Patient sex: M
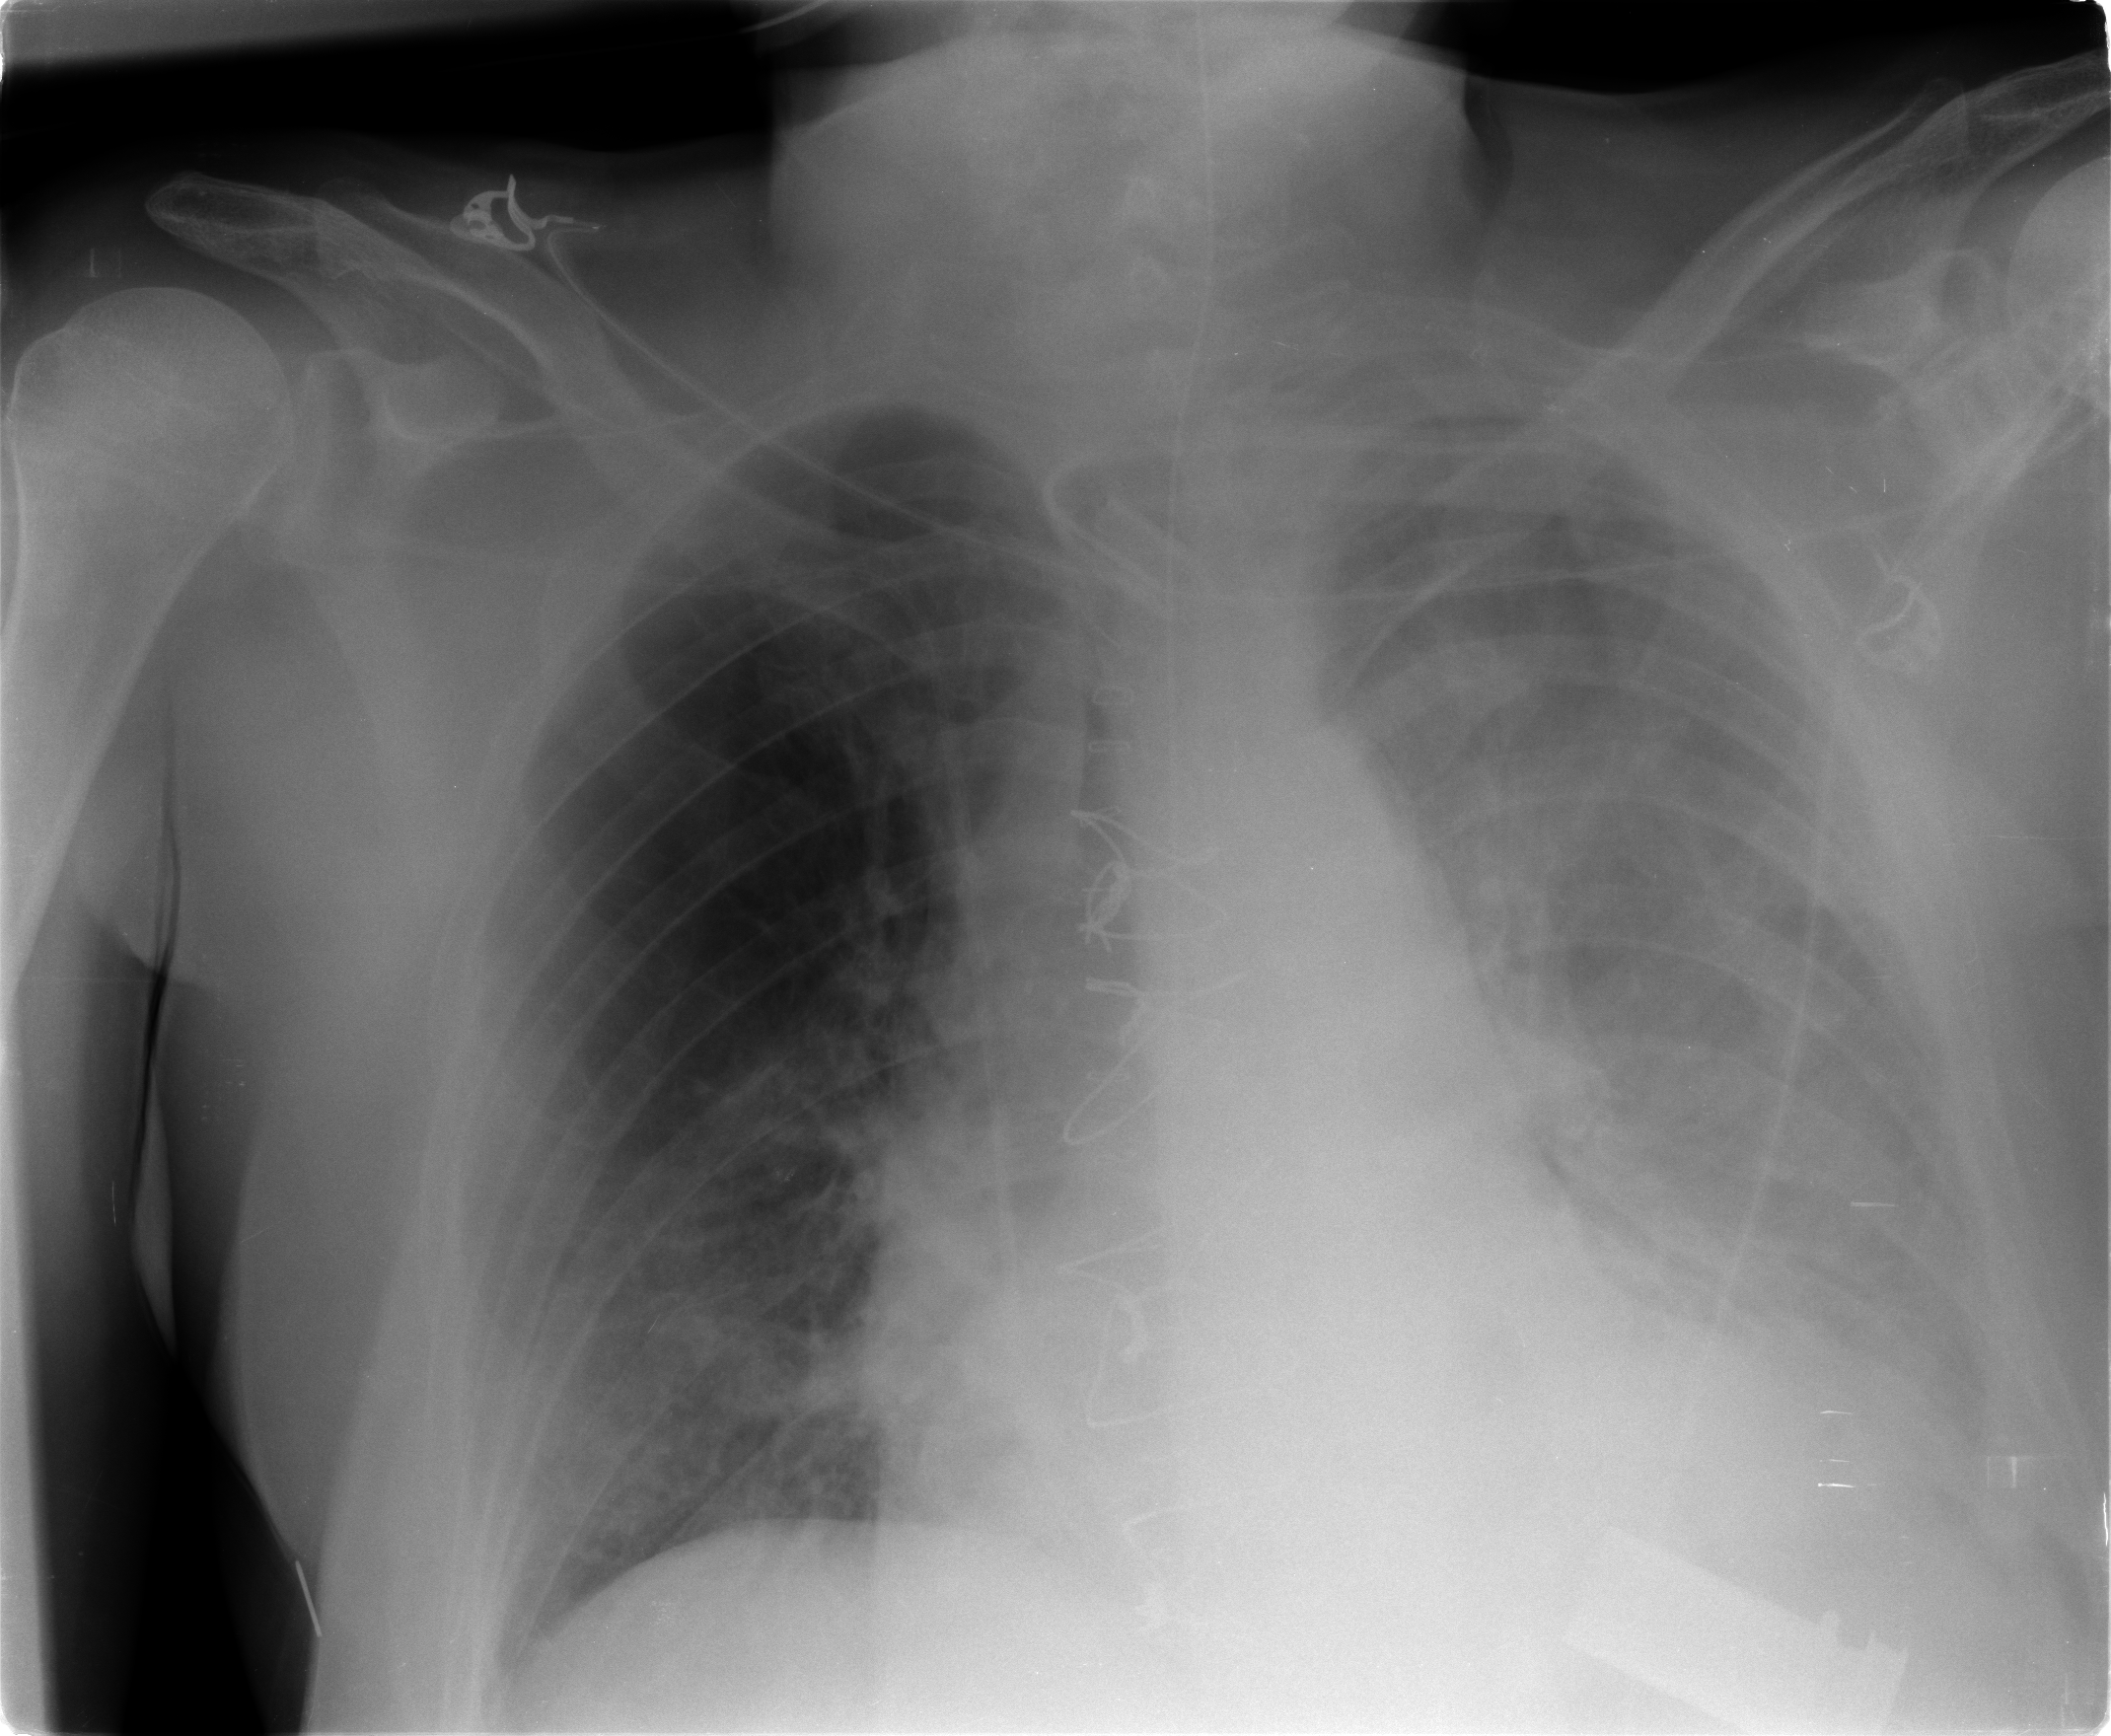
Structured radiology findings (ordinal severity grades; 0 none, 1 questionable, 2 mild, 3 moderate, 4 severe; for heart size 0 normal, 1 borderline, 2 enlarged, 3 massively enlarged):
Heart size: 2
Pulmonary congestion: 2
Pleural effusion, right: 0
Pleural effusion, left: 3
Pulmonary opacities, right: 2
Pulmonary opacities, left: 2
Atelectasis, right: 2
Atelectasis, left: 3